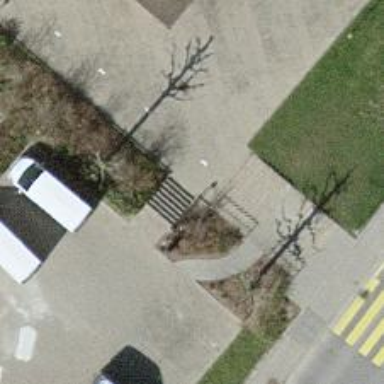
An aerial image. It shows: Footway.